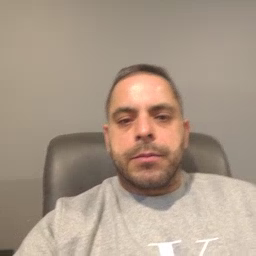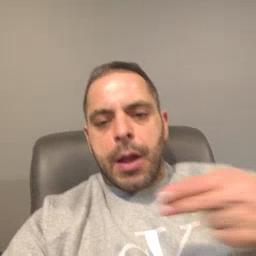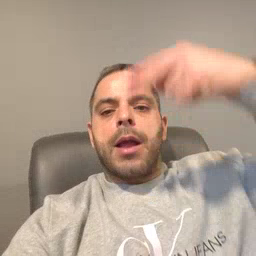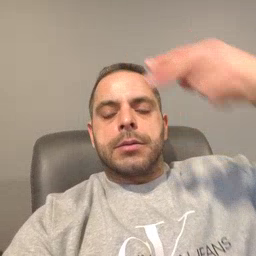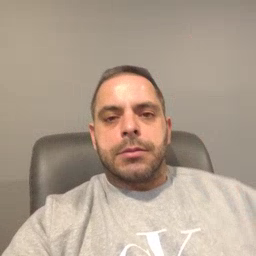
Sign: high